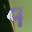
Label: 9